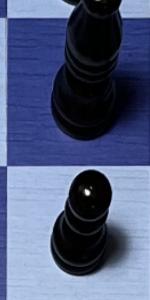
Label: Pawn_Black